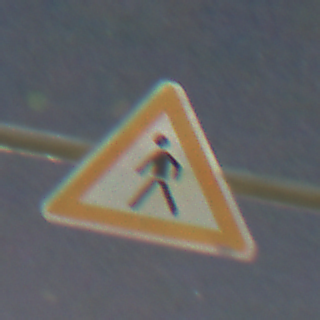
Verkehrszeichen: FussgaengerRechts
Umgebung: Outdoor, Urban
Tageszeit: Night
Wetter: PartlyCloudy
Licht: Artificial
Jahreszeit: NotSpecified
Kontrast: HighContrast